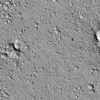
Atmospheric dust classification: not_dusty